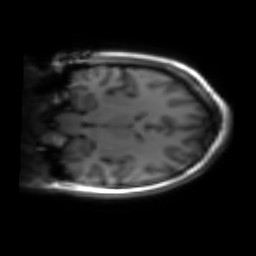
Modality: inplaneT1
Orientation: coronal
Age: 27
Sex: female
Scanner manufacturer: siemens
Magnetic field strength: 3 T
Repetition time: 1.2 s
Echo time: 0.00251 s